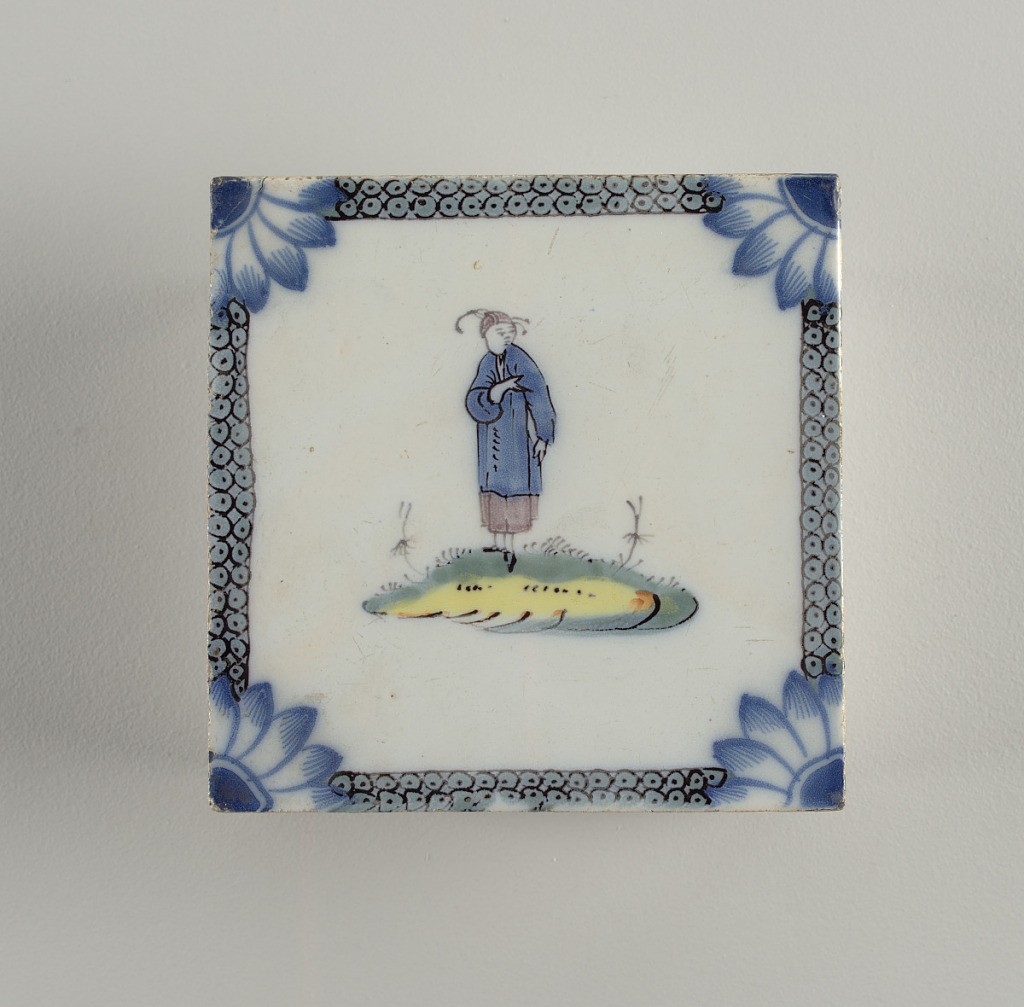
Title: Tile
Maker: Joseph Fowler Factory
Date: mid-18th century
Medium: Tin-Enamelled earthenware
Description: Square tile. Center reserved in white, with male figure in Chinese style, manganese and blue, standing on green and yellow mound. Blue border with double row of black circles and dots; flower quadrants at the corners.